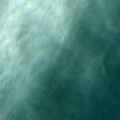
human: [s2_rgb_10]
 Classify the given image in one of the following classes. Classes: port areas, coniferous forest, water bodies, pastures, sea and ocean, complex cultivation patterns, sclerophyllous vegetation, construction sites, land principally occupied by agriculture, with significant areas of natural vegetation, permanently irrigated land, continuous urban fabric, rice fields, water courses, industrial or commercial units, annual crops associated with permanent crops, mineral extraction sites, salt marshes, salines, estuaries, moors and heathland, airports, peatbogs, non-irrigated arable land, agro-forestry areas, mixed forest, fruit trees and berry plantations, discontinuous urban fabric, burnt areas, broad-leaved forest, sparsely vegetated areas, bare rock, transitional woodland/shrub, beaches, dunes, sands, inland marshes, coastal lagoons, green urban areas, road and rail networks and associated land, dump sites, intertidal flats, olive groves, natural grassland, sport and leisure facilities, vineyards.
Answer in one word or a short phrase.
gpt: sea and ocean